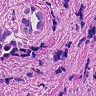
Metastatic tissue present: yes